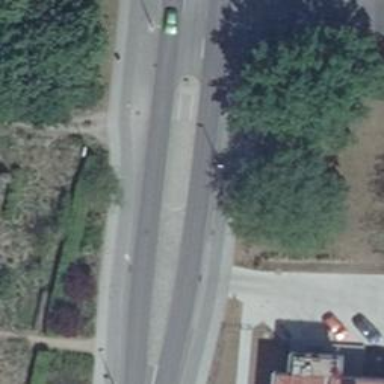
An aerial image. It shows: Uncontrolled crossing with traffic-calming island.